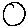
Label: circle